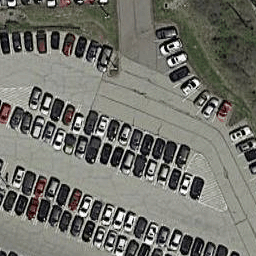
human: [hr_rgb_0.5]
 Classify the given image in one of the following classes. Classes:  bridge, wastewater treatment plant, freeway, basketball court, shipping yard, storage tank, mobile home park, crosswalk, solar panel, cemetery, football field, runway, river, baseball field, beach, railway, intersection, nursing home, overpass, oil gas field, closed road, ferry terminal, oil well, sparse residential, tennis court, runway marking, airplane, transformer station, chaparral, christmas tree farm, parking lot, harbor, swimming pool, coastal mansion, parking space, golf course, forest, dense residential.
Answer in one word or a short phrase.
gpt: parking lot